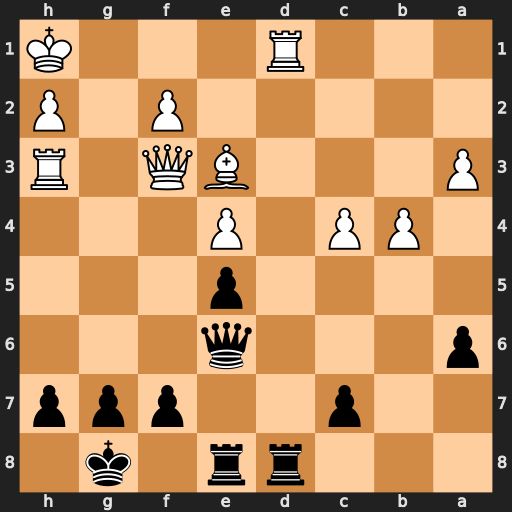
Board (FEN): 3rr1k1/2p2ppp/p3q3/4p3/1PP1P3/P3BQ1R/5P1P/3R3K
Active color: b
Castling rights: -
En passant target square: -
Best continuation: Rxd1+ Qxd1 Qxh3